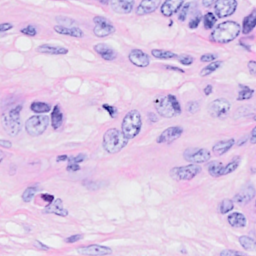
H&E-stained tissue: Breast